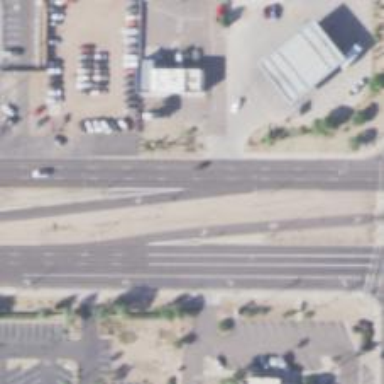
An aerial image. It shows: Asphalt road with primary link designation.